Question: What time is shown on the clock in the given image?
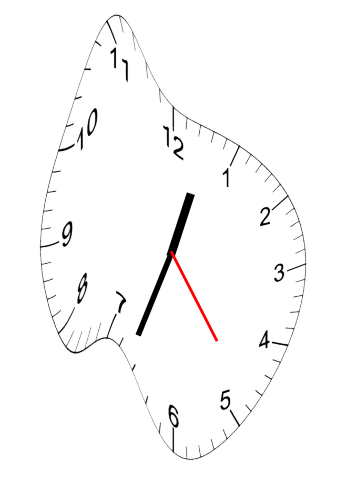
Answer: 12:33:24